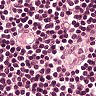
Metastatic tissue present: no